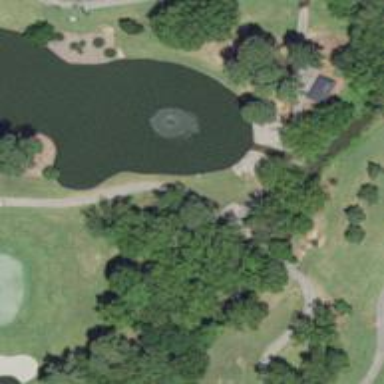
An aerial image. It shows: Path bridge on golf course.